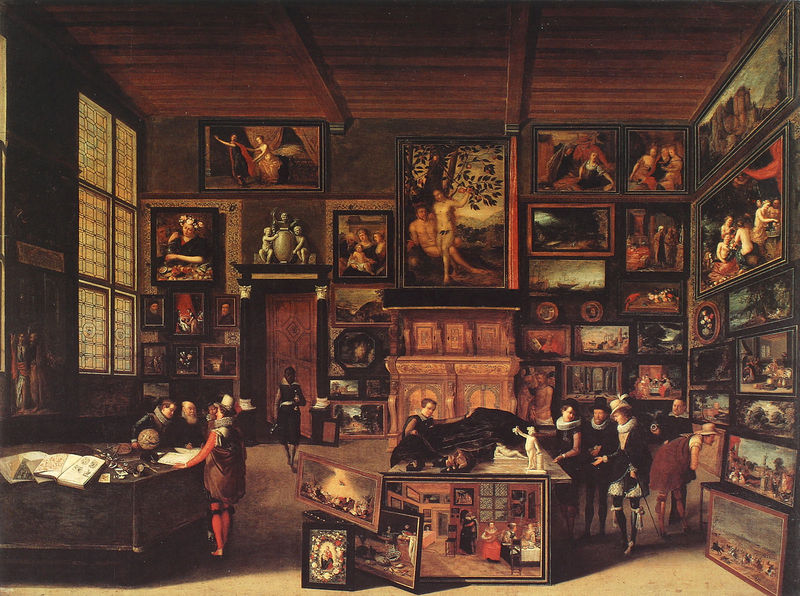
Titel: Die Werkstatt des Jan Snellinck
Künstler: Hieronymus Francken
Institution: Brüssel, Musées royaux des Beaux-Arts de Belgique
Schlagwörter: gemälde, mann, schatten, frauen, menschen, fenster, frau, glas, holz, licht, männer, raum, tisch, tür, zimmer, malerei, wand, diener, rembrandt, decke, kamin, skulptur, statue, bilder, bücher, schreibtisch, atelier, maler, galerie, adam, eva, verkauf, verkäufer, buch, schwert, niederländisch, kunst, ausstellung, skulpturen, statuen, schwarzer, mittelalter, sammlung, bild im bild, hängung, globus, welt, adam und eva, käufer, malereien, landschaften, bildung, edelleute, großer raum, unortnung, aufkläeung, museen, wiener hängung